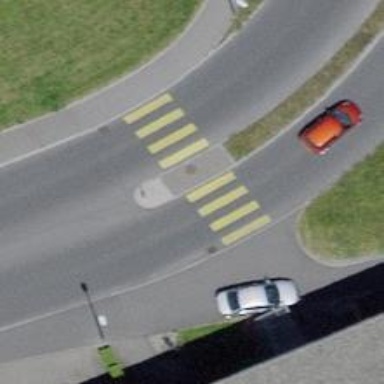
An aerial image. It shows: Marked road crossing.